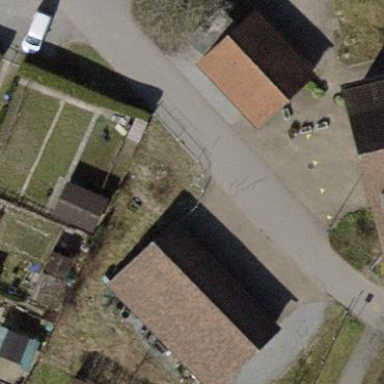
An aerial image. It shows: Group of garages.